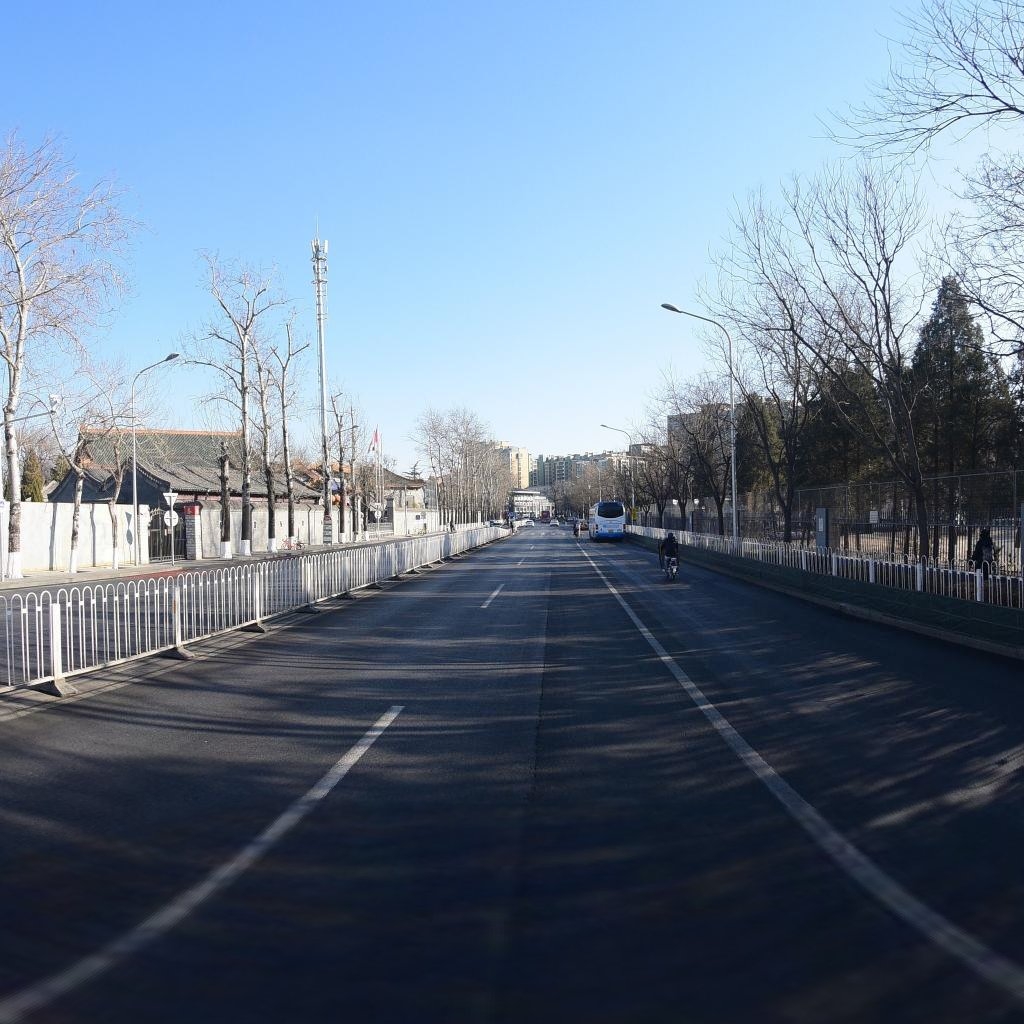
Region: Dongcheng
Road damage annotations: longitudinal crack